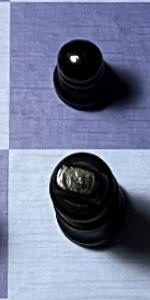
Label: King_Black